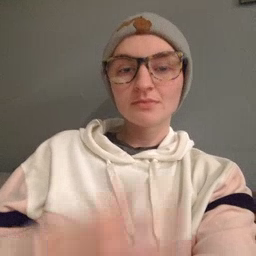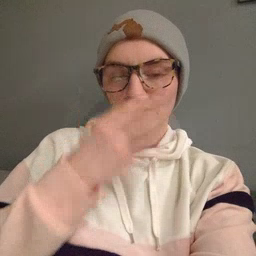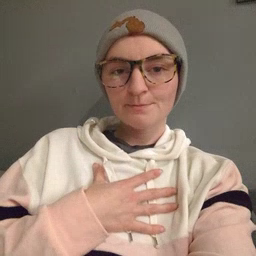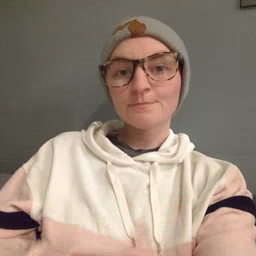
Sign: pajamas